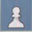
Piece: wP